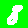
Digit: 8